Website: lowes
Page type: customer-info-address
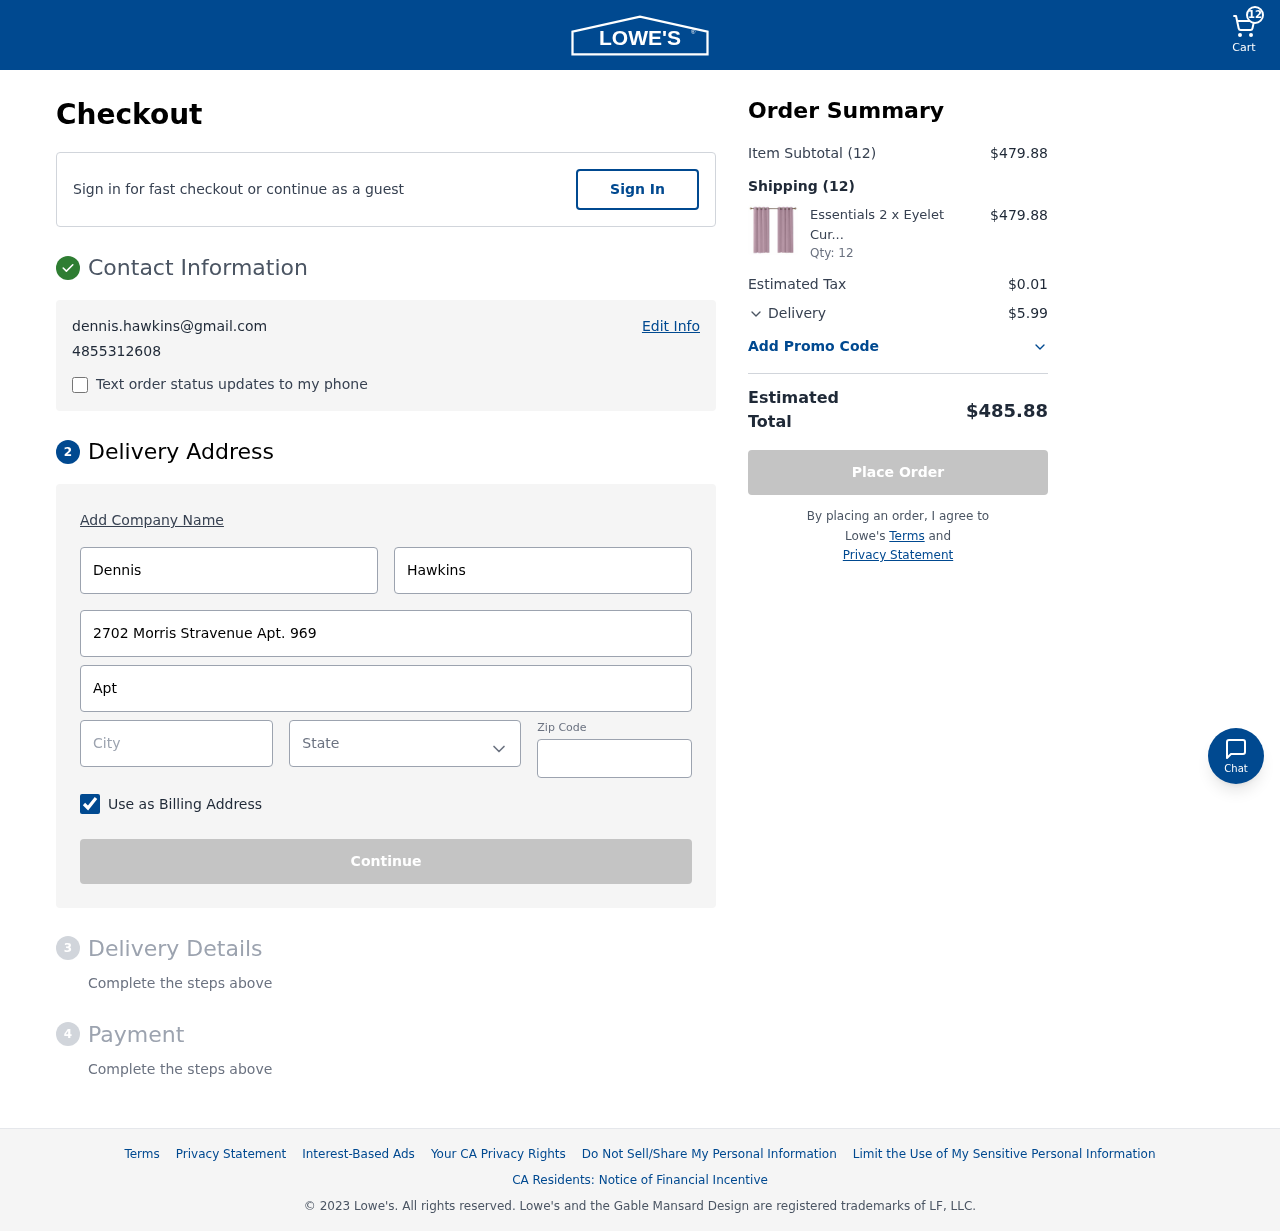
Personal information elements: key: PII_CITY
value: West Davidborough
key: PII_EMAIL
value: dennis.hawkins@gmail.com
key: PII_FIRSTNAME
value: Dennis
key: PII_LASTNAME
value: Hawkins
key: PII_PHONE
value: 4855312608
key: PII_POSTCODE
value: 98538
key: PII_STATE
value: MH
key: PII_STREET
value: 2702 Morris Stravenue Apt. 969
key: PII_STREET2
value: Apt. 165
Product elements: key: PRODUCT1_NAME
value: Essentials 2 x Eyelet Curtains
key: PRODUCT1_QUANTITY
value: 12
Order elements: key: ORDER_NUM_ITEMS
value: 12
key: ORDER_SUBTOTAL
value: $479.88
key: ORDER_NUM_ITEMS2
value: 12
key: ORDER_SUBTOTAL2
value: $479.88
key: ORDER_TAX
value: $0.01
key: ORDER_SHIPPING_COST
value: $5.99
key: ORDER_TOTAL
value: $485.88